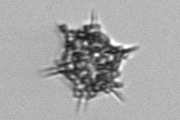
Label: Dictyocha